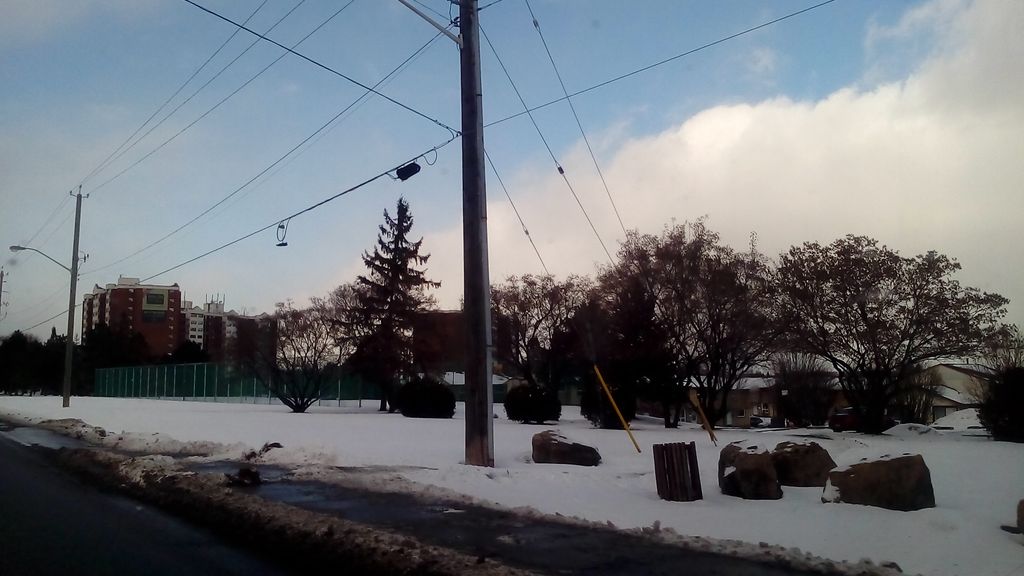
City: ottawa-gatineau